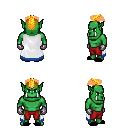
a pixel art fantasy rpg character, male body template, orc, green skin, white trimmed cape, red pants, light blonde short mohawk hairstyle, metal gloves, black slippers, four views (front, back, left, right), 2x2 character sprite sheet, small pixel art, hard edges, no anti-aliasing